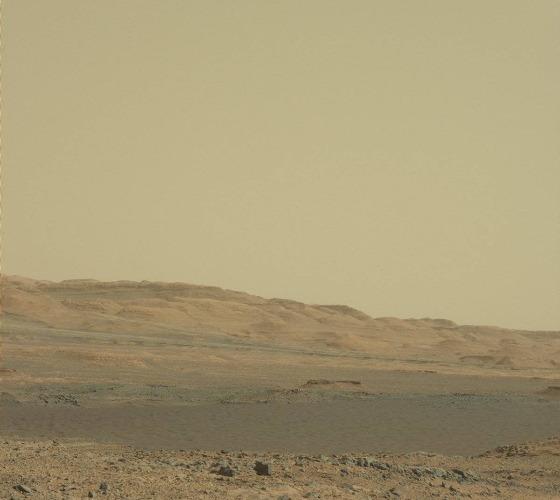
Terrain classes present: Gravel / Sand / Soil, Rock, Sky / Distant Mountains